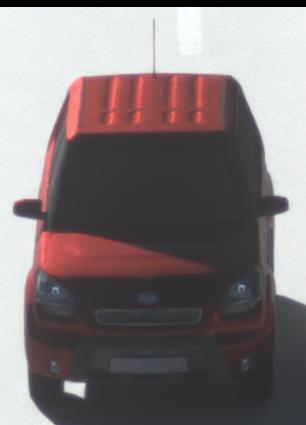
Make: KIA
Model: Soul 1.6
Detailed model: Soul (AM)
Model produced from: 2009/02
Model produced until: 2009/11
Doors: 5
Color: red
Road condition: dry road
Daytime: sunrise or sunset
Contrast: medium contrast